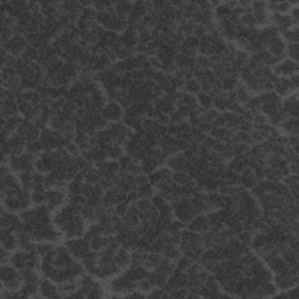
Label: frost